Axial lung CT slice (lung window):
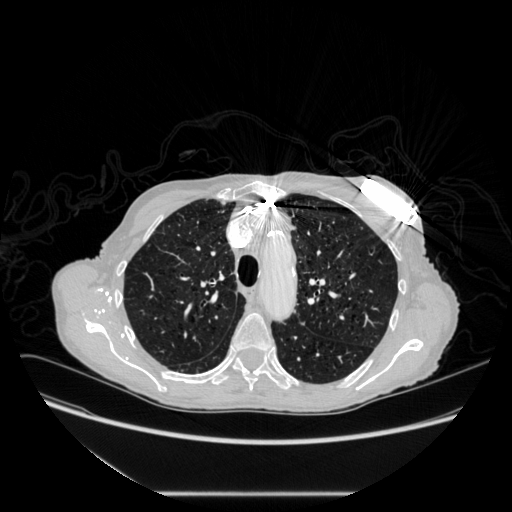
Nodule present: no